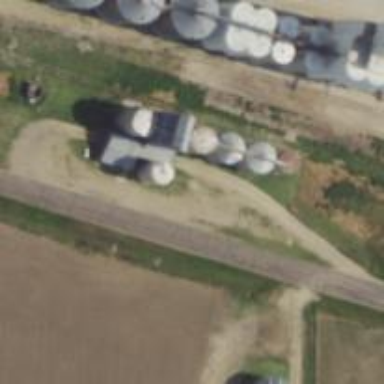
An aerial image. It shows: Silo.